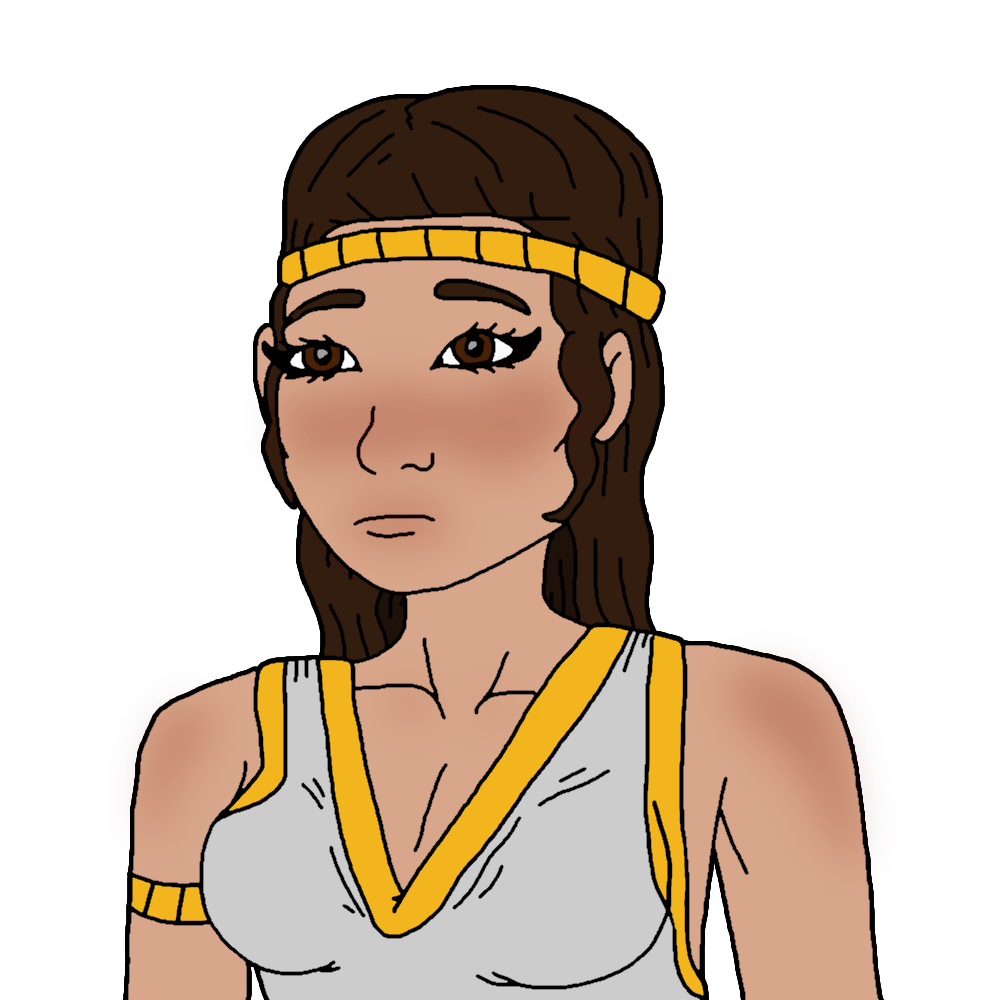
Label: 5_Doomer_Girl